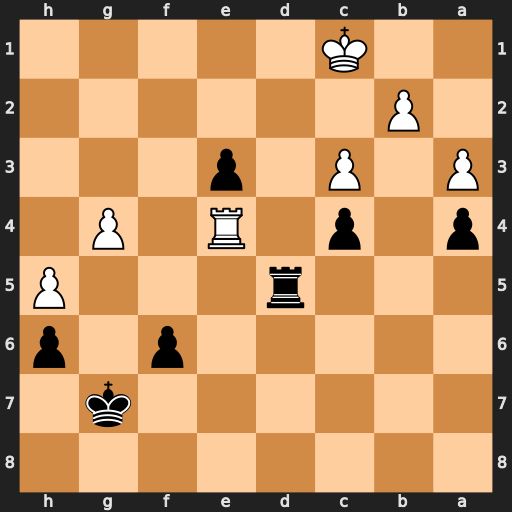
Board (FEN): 8/6k1/5p1p/3r3P/p1p1R1P1/P1P1p3/1P6/2K5
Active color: b
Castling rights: -
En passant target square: -
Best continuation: Re5 Rxe5 fxe5